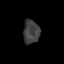
Tissue: prostate
Cell type: Myeloid cells
Senescence score: 0.719
Nuclear area (px): 386
Mean DAPI intensity: 62.601